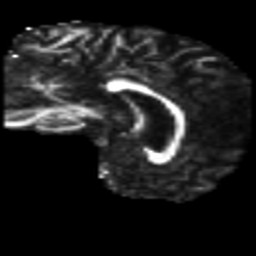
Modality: FA
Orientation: sagittal
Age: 46
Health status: ill
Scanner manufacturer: philips
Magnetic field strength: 3 T
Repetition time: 9 s
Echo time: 0.127 s